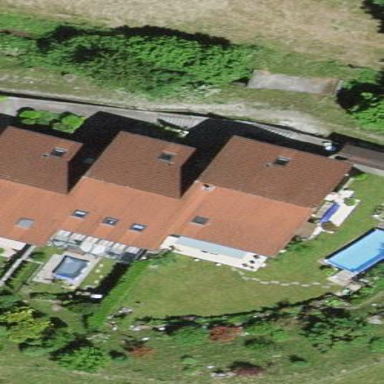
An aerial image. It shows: House with gabled roof. The roof extends across the building.